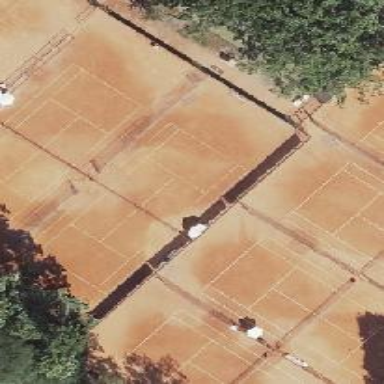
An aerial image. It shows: Clay tennis court pitch.